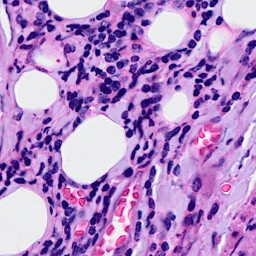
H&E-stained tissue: Breast